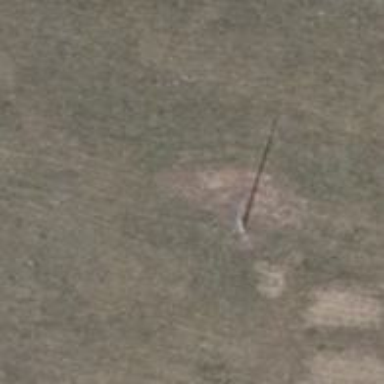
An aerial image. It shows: Power pole.